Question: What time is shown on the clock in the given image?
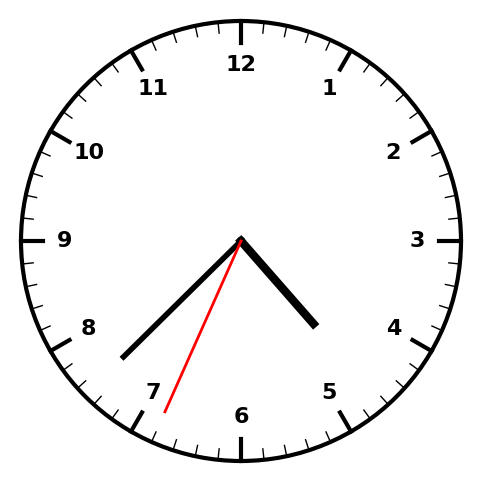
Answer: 04:37:34